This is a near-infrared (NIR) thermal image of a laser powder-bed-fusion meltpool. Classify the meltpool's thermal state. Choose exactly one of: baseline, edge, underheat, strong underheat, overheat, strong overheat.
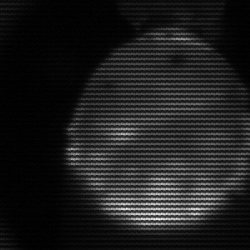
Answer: edge